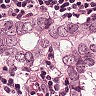
Metastatic tissue present: yes